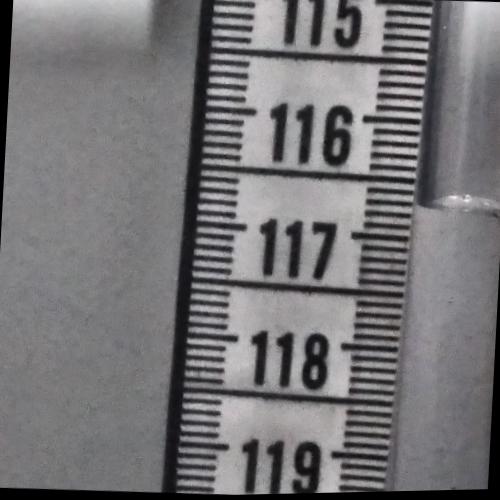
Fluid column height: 116.7 cm